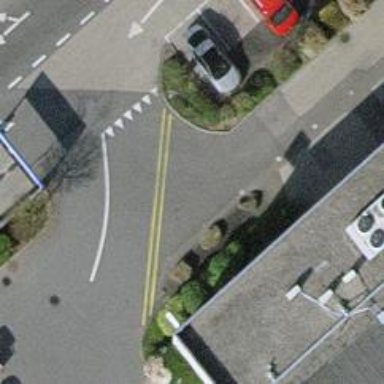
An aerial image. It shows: Block barrier.